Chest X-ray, PA view. Patient: 14 years old, sex F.
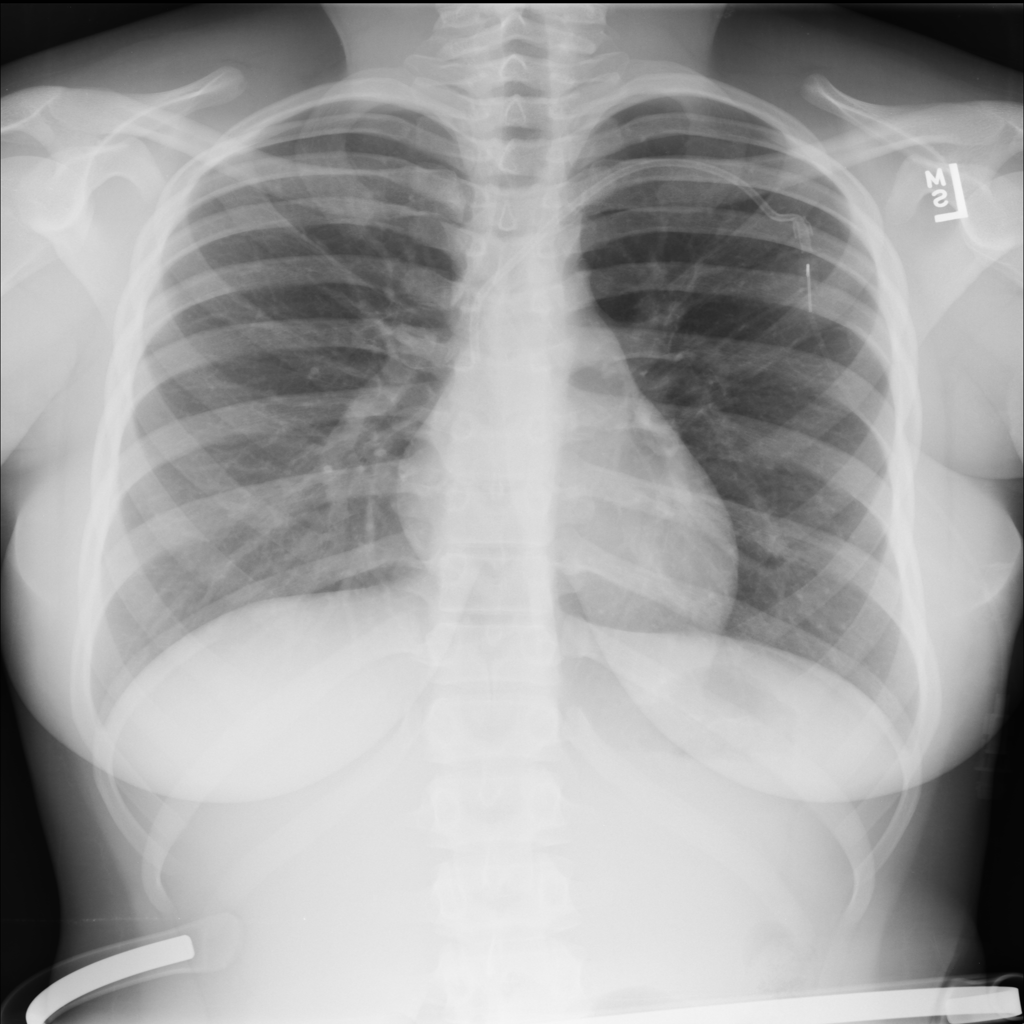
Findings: No Finding